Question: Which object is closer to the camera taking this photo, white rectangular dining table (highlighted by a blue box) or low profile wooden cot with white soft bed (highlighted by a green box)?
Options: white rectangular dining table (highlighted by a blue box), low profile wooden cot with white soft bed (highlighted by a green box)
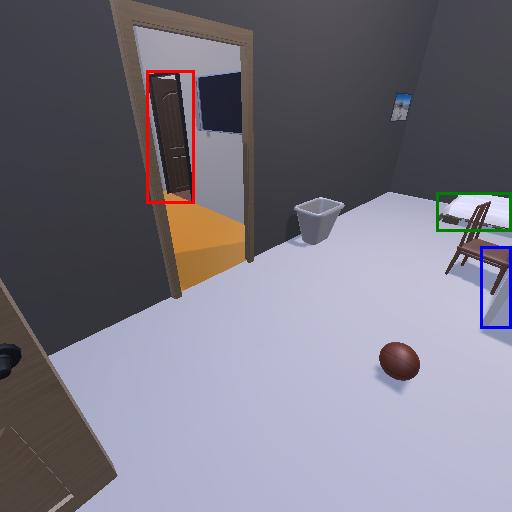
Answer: white rectangular dining table (highlighted by a blue box)